You are looking at the short-time Fourier spectrogram of a rotating shaft's vibration signal. Diagnose the rotating machine from this image, choosing from: normal, misalignment, unbalance, looseness.
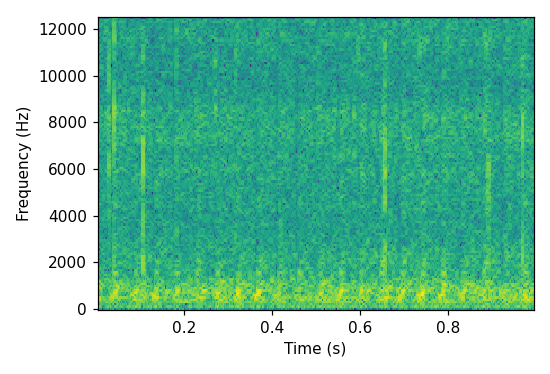
Answer: looseness